You are looking at the wavelet scalogram of a bearing's acceleration signal. What is the most likely bearing condition (normal, inner_race, outer_race, ball)?
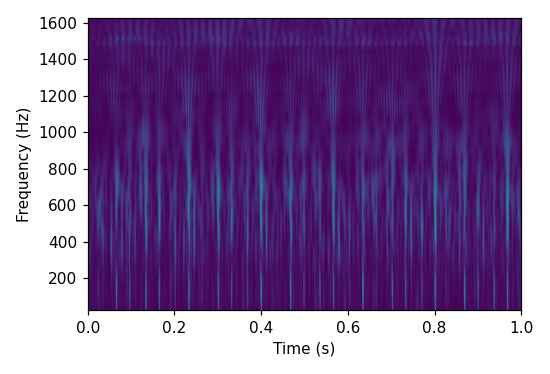
Answer: inner_race